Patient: sex M, age 42
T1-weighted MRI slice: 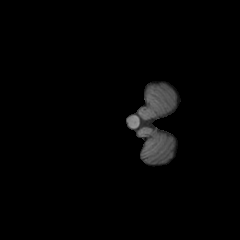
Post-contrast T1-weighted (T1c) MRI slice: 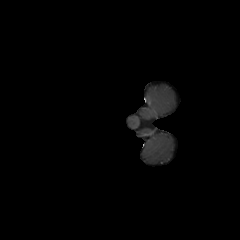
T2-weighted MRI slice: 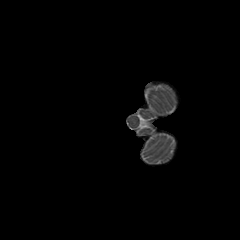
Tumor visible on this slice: no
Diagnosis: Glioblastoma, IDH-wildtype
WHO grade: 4